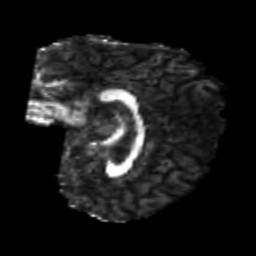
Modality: FA
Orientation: sagittal
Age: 24
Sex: male
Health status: healthy
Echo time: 0.074 s